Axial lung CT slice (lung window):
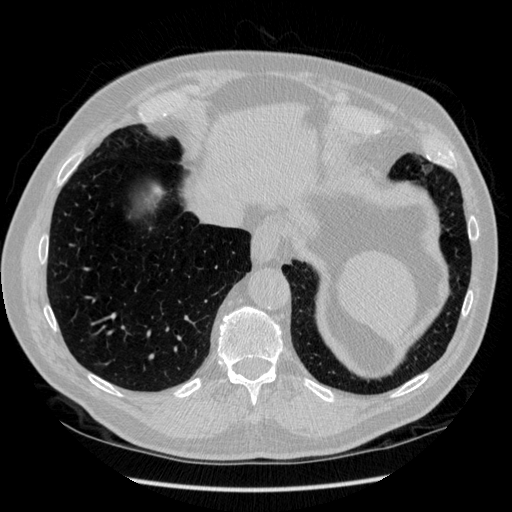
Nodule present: no